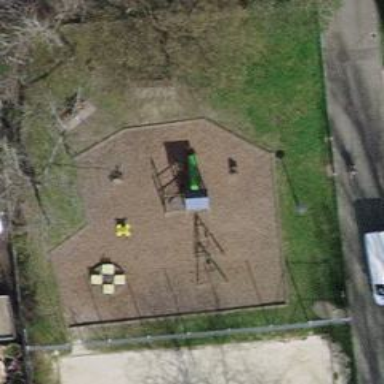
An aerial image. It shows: Playground area for leisure land.